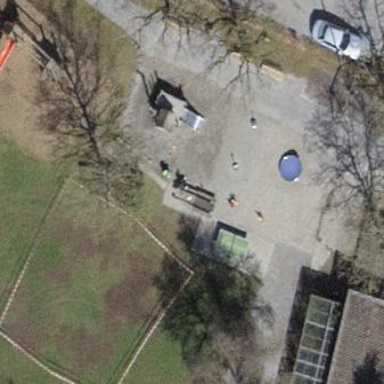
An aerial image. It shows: Playground area for leisure land.